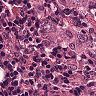
Metastatic tissue present: yes